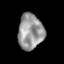
Tissue: prostate
Cell type: Epithelial cells
Senescence score: 0.3439
Nuclear area (px): 880
Mean DAPI intensity: 151.595